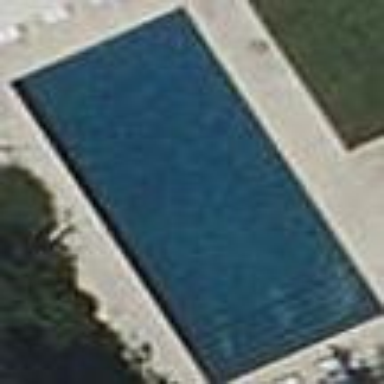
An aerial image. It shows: Swimming pool located in leisure land.